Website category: phone
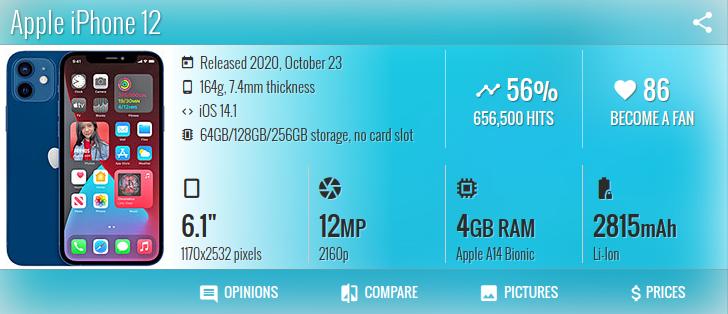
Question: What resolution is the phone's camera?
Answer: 2160p

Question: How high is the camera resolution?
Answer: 2160p

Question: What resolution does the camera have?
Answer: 2160p

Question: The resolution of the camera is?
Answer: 2160p

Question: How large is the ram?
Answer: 4 GB RAM

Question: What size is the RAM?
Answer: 4 GB RAM

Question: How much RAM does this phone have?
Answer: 4 GB RAM

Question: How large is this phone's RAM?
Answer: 4 GB RAM

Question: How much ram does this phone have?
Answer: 4 GB RAM

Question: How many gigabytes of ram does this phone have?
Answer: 4 GB RAM

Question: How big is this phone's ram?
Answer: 4 GB RAM

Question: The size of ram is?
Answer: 4 GB RAM

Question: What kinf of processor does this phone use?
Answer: Apple A14 Bionic

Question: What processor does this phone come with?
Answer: Apple A14 Bionic

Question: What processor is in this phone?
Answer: Apple A14 Bionic

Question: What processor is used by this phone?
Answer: Apple A14 Bionic

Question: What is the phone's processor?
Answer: Apple A14 Bionic

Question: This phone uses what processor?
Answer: Apple A14 Bionic

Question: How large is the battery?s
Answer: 2815 mAh

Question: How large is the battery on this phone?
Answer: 2815 mAh

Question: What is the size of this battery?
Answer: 2815 mAh

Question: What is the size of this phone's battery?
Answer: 2815 mAh

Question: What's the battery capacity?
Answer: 2815 mAh

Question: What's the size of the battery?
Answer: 2815 mAh

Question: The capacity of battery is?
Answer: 2815 mAh